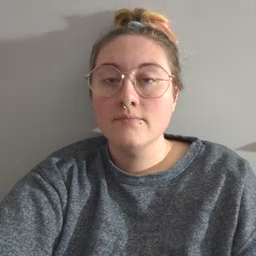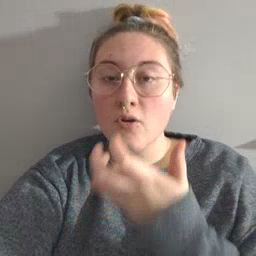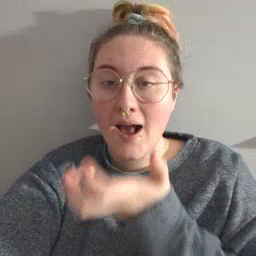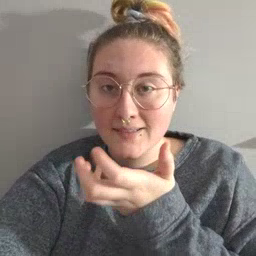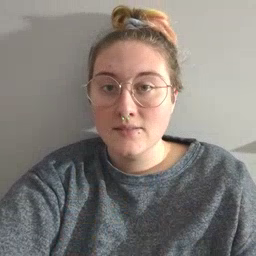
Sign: grass